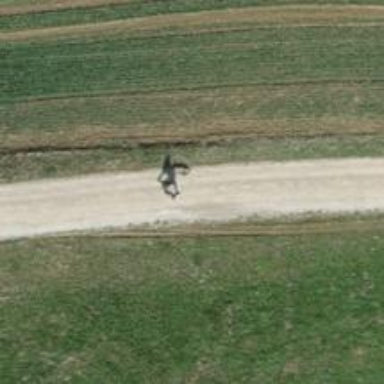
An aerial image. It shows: Gravel track with grade2 quality.